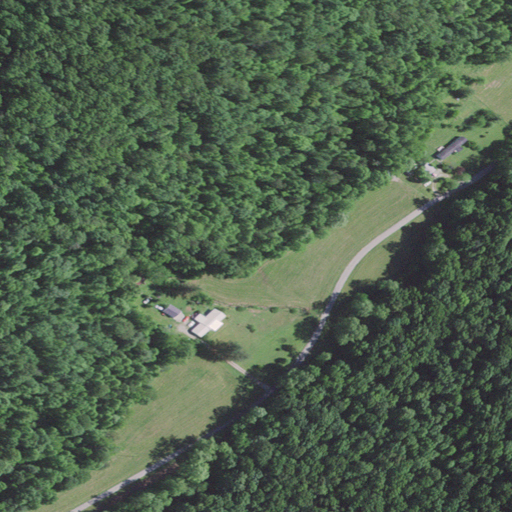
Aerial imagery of valley in Kentucky named Second Hollow containing deciduous forest, mixed forest, open development, pasture, and low intensity development